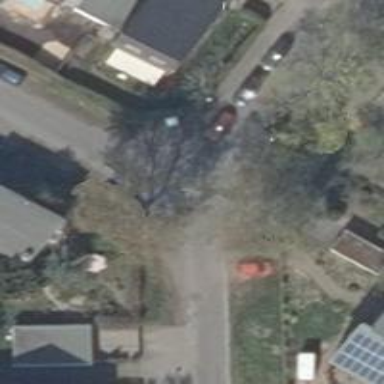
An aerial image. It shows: Deciduous broadleaved tree.